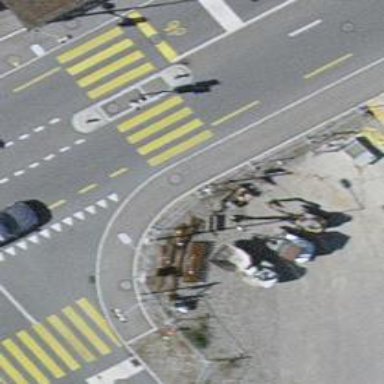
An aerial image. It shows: Zebra crossing on footway.